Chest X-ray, PA view. Patient: 48 years old, sex F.
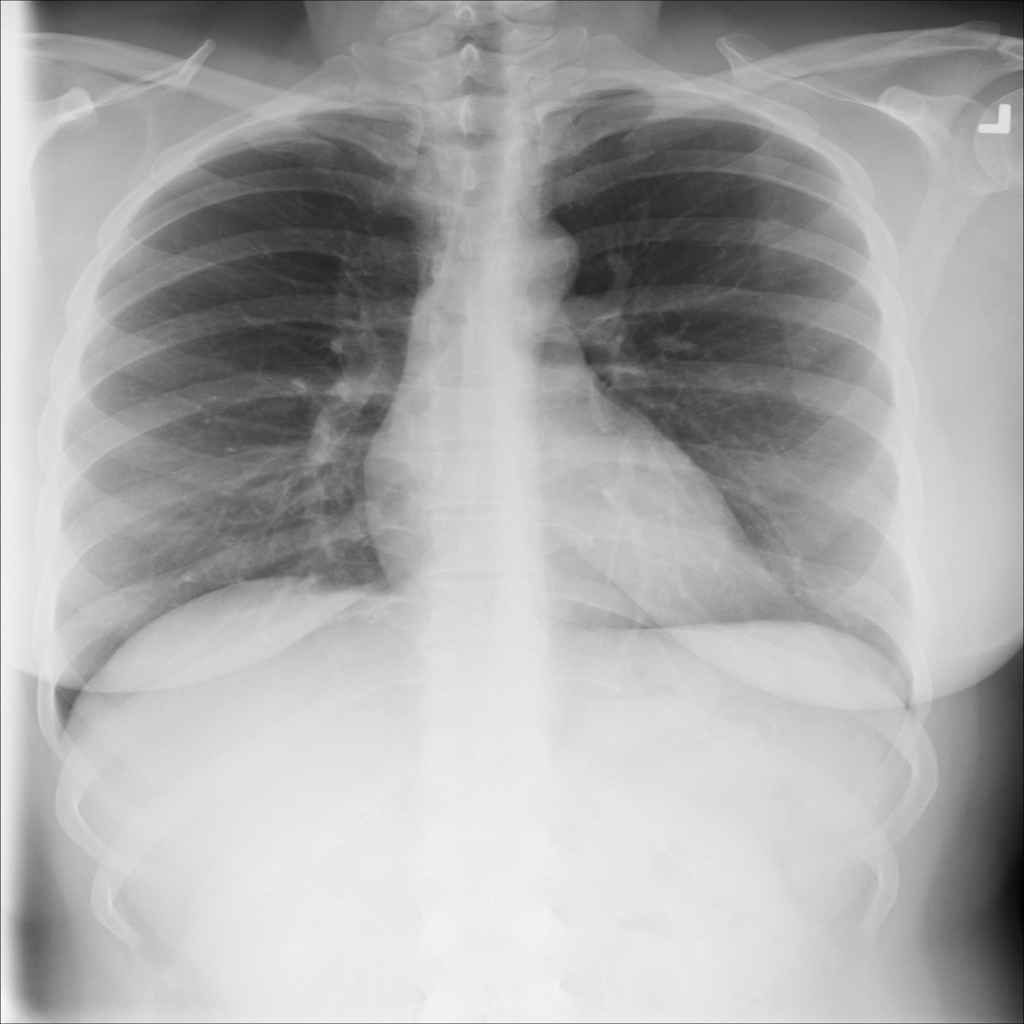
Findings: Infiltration